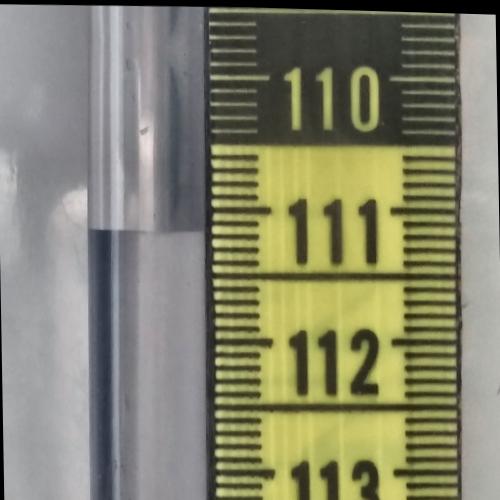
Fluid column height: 111.2 cm